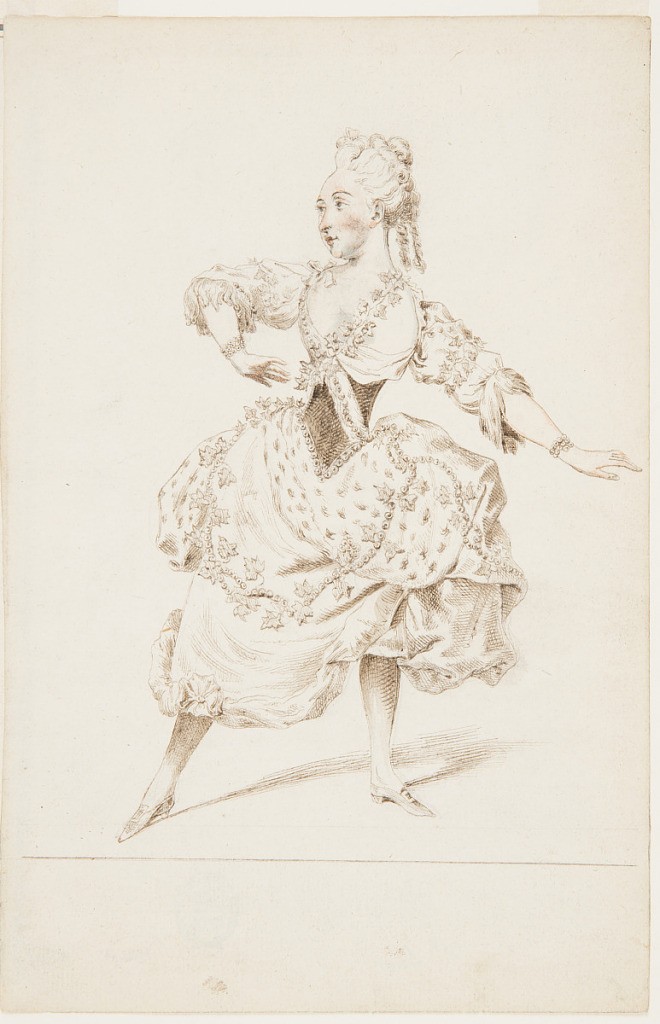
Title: A Ballet Dancer, Mademoiselle Marie Allard
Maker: Louis Carrogis, called Carmontelle, France, 1717 – 1806
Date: ca. 1766
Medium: Pen and brown ink, brush and brown, pink, and gray wash over graphite on white laid paper
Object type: Drawing
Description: Vertical rectangle. The actress Marie Allard (1742-1802), dressed in a Polonaise, is seen frontally, about to execute a pas de deux.